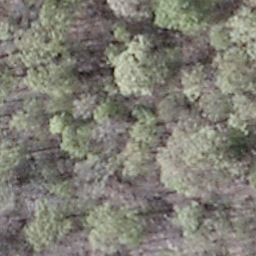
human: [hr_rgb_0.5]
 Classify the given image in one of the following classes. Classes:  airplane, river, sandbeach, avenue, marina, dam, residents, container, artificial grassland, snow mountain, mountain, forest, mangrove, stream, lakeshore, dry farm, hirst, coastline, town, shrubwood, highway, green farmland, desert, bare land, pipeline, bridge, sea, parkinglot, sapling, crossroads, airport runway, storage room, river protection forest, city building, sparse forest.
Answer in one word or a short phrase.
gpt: shrubwood